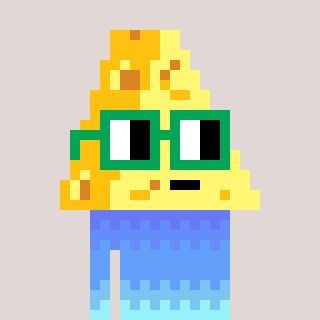
a pixel art character with square green glasses, a cheese-shaped head and a peachy-colored body on a warm background